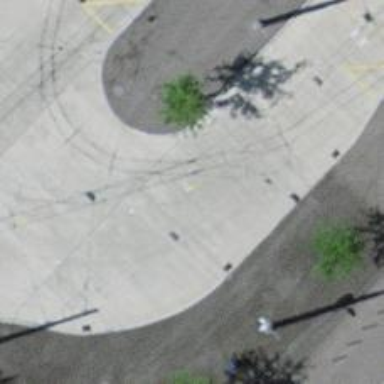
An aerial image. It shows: Trolleybus road made of concrete with trolley wires installed.